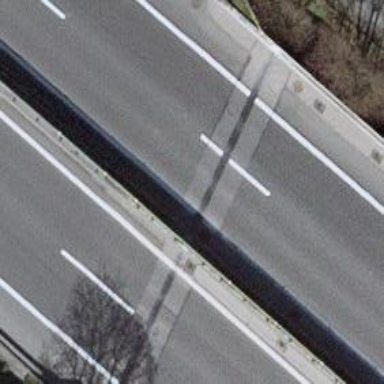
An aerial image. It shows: Motorway bridge.